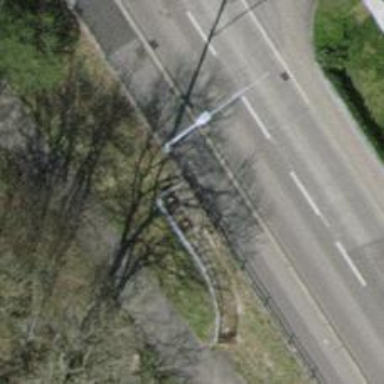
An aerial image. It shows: Entrance with barrier.